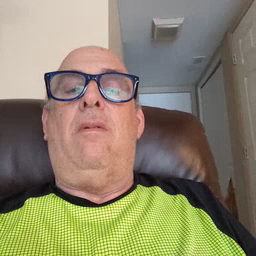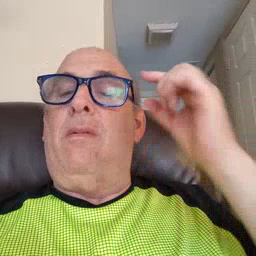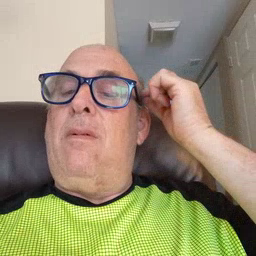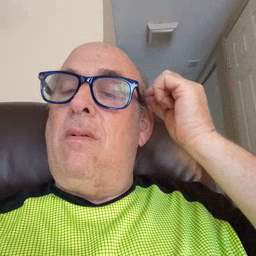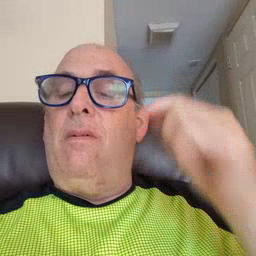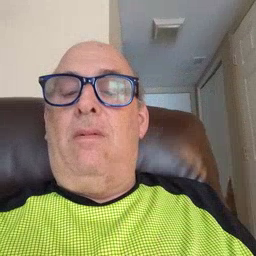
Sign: hair